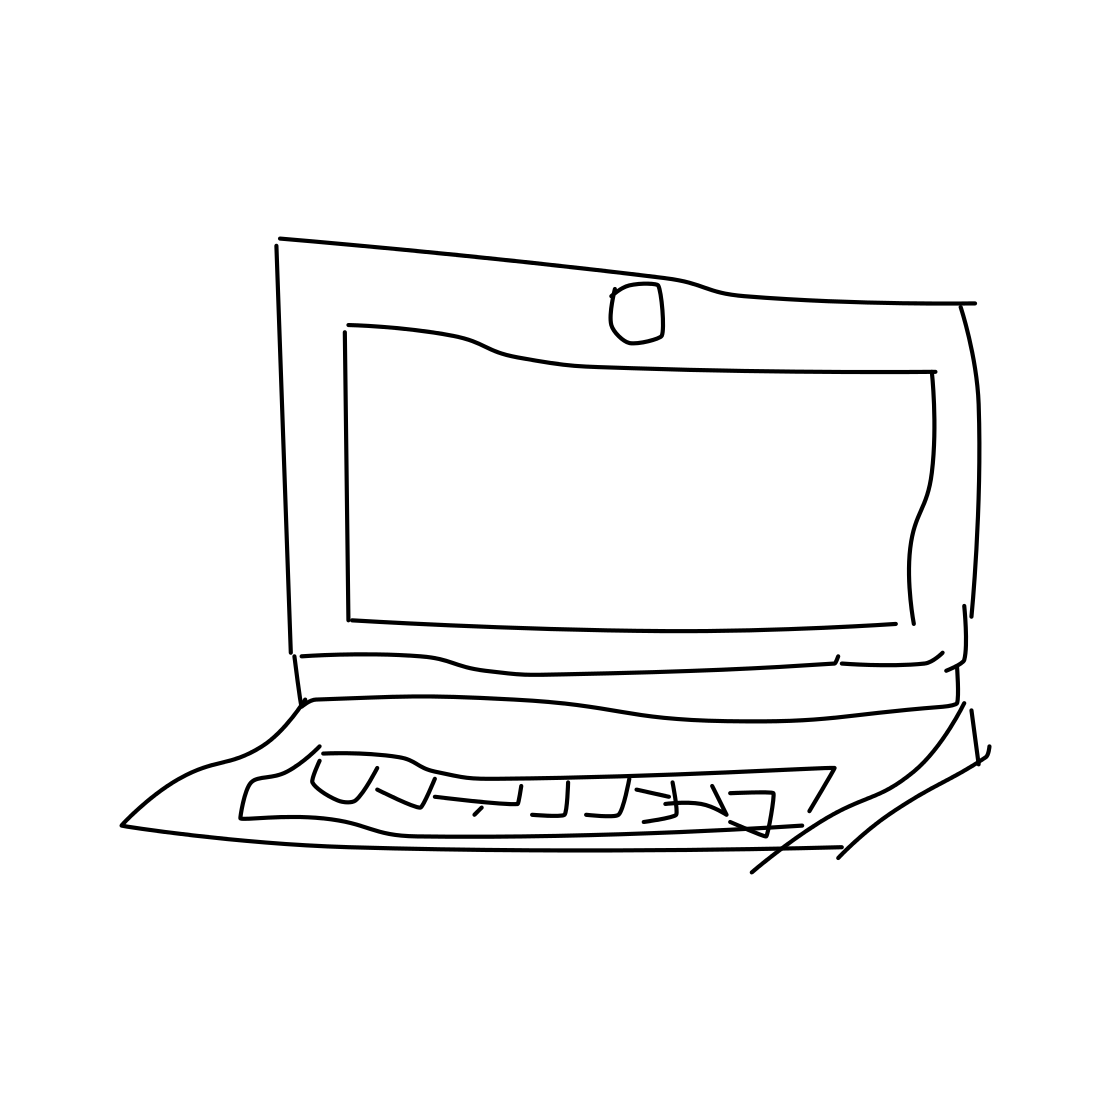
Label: laptop